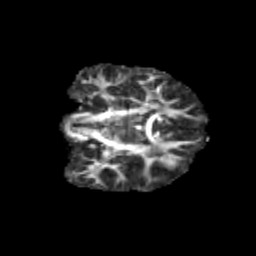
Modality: FA
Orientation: coronal
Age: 12
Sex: male
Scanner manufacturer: siemens
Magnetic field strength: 3 T
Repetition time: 3.8 s
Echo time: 0.07 s